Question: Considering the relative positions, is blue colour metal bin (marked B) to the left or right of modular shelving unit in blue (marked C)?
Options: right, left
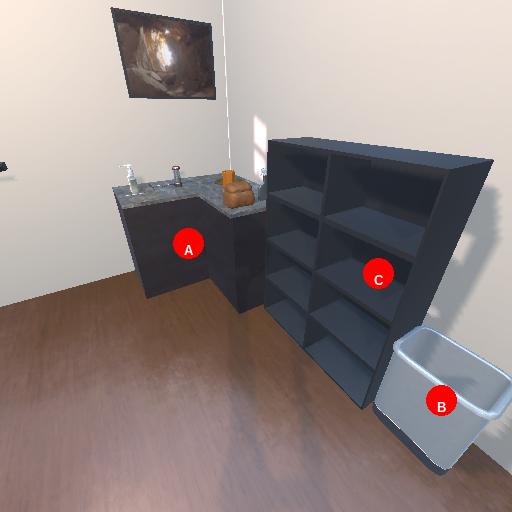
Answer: right